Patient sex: M
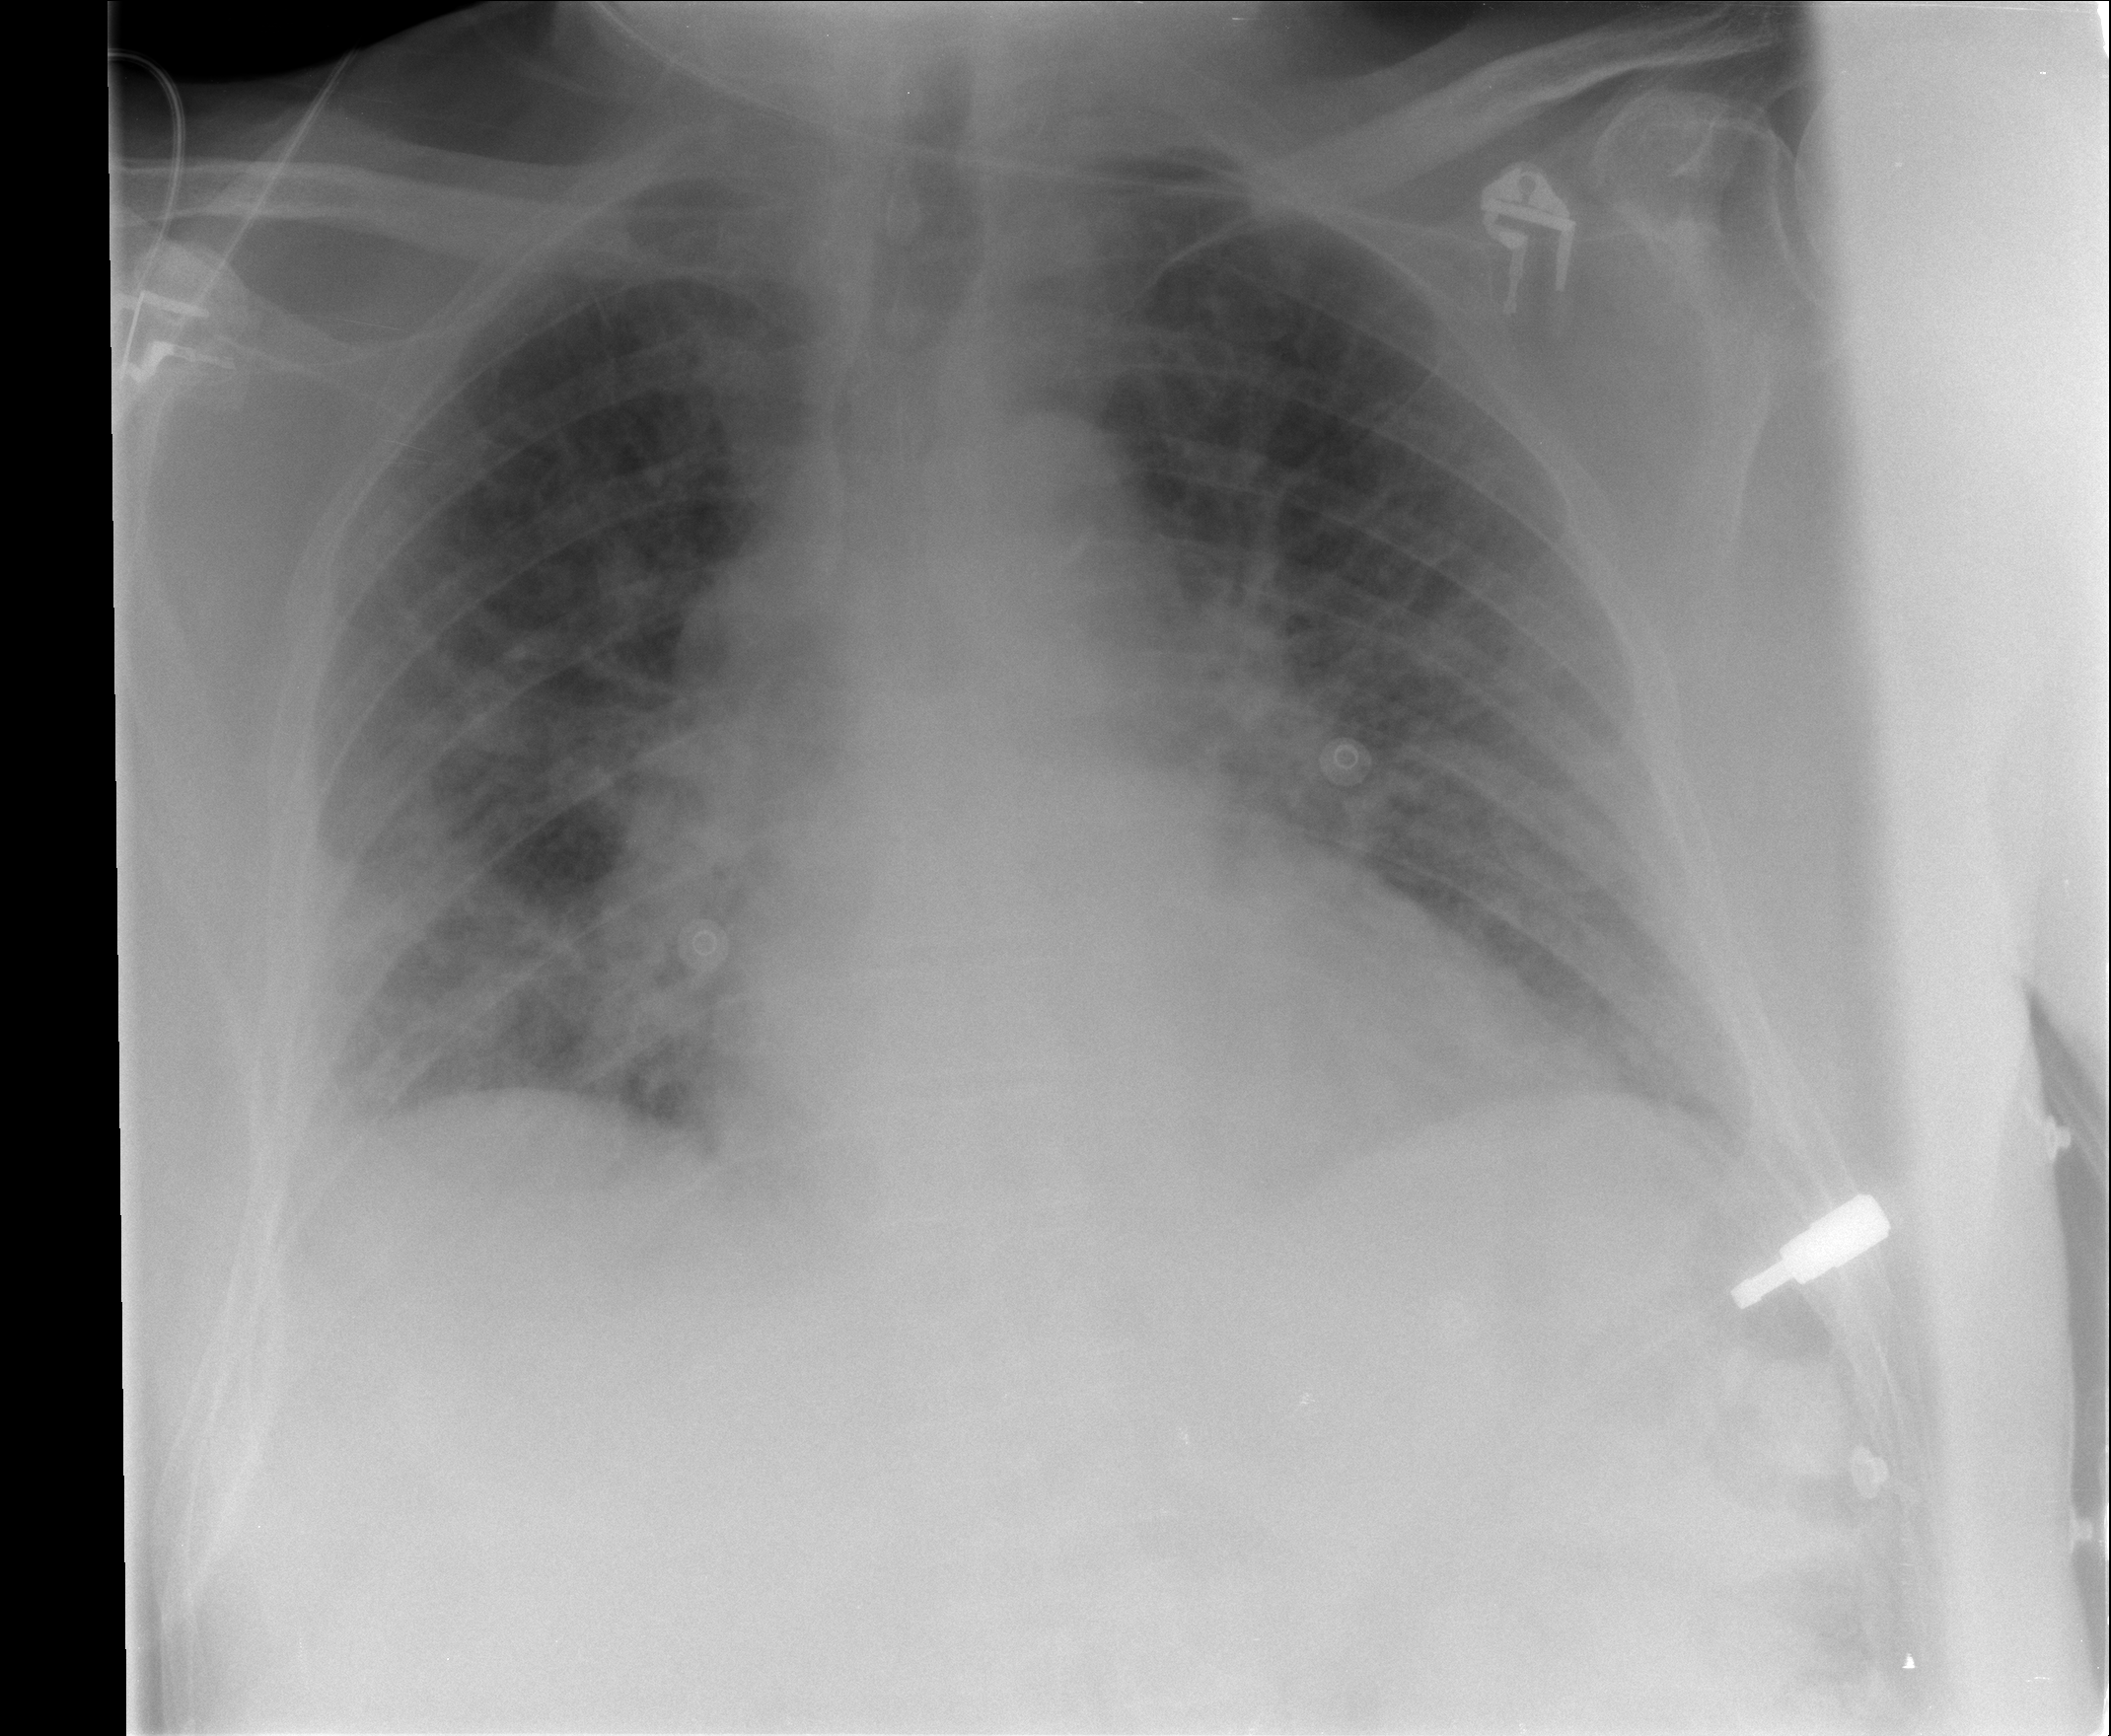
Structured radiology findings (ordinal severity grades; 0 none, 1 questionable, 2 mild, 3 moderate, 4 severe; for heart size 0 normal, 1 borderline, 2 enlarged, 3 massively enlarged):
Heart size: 0
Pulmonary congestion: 3
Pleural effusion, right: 0
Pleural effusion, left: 0
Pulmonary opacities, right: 2
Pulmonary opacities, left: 2
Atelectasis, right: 0
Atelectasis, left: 0